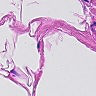
Metastatic tissue present: no